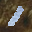
Label: 1